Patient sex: M
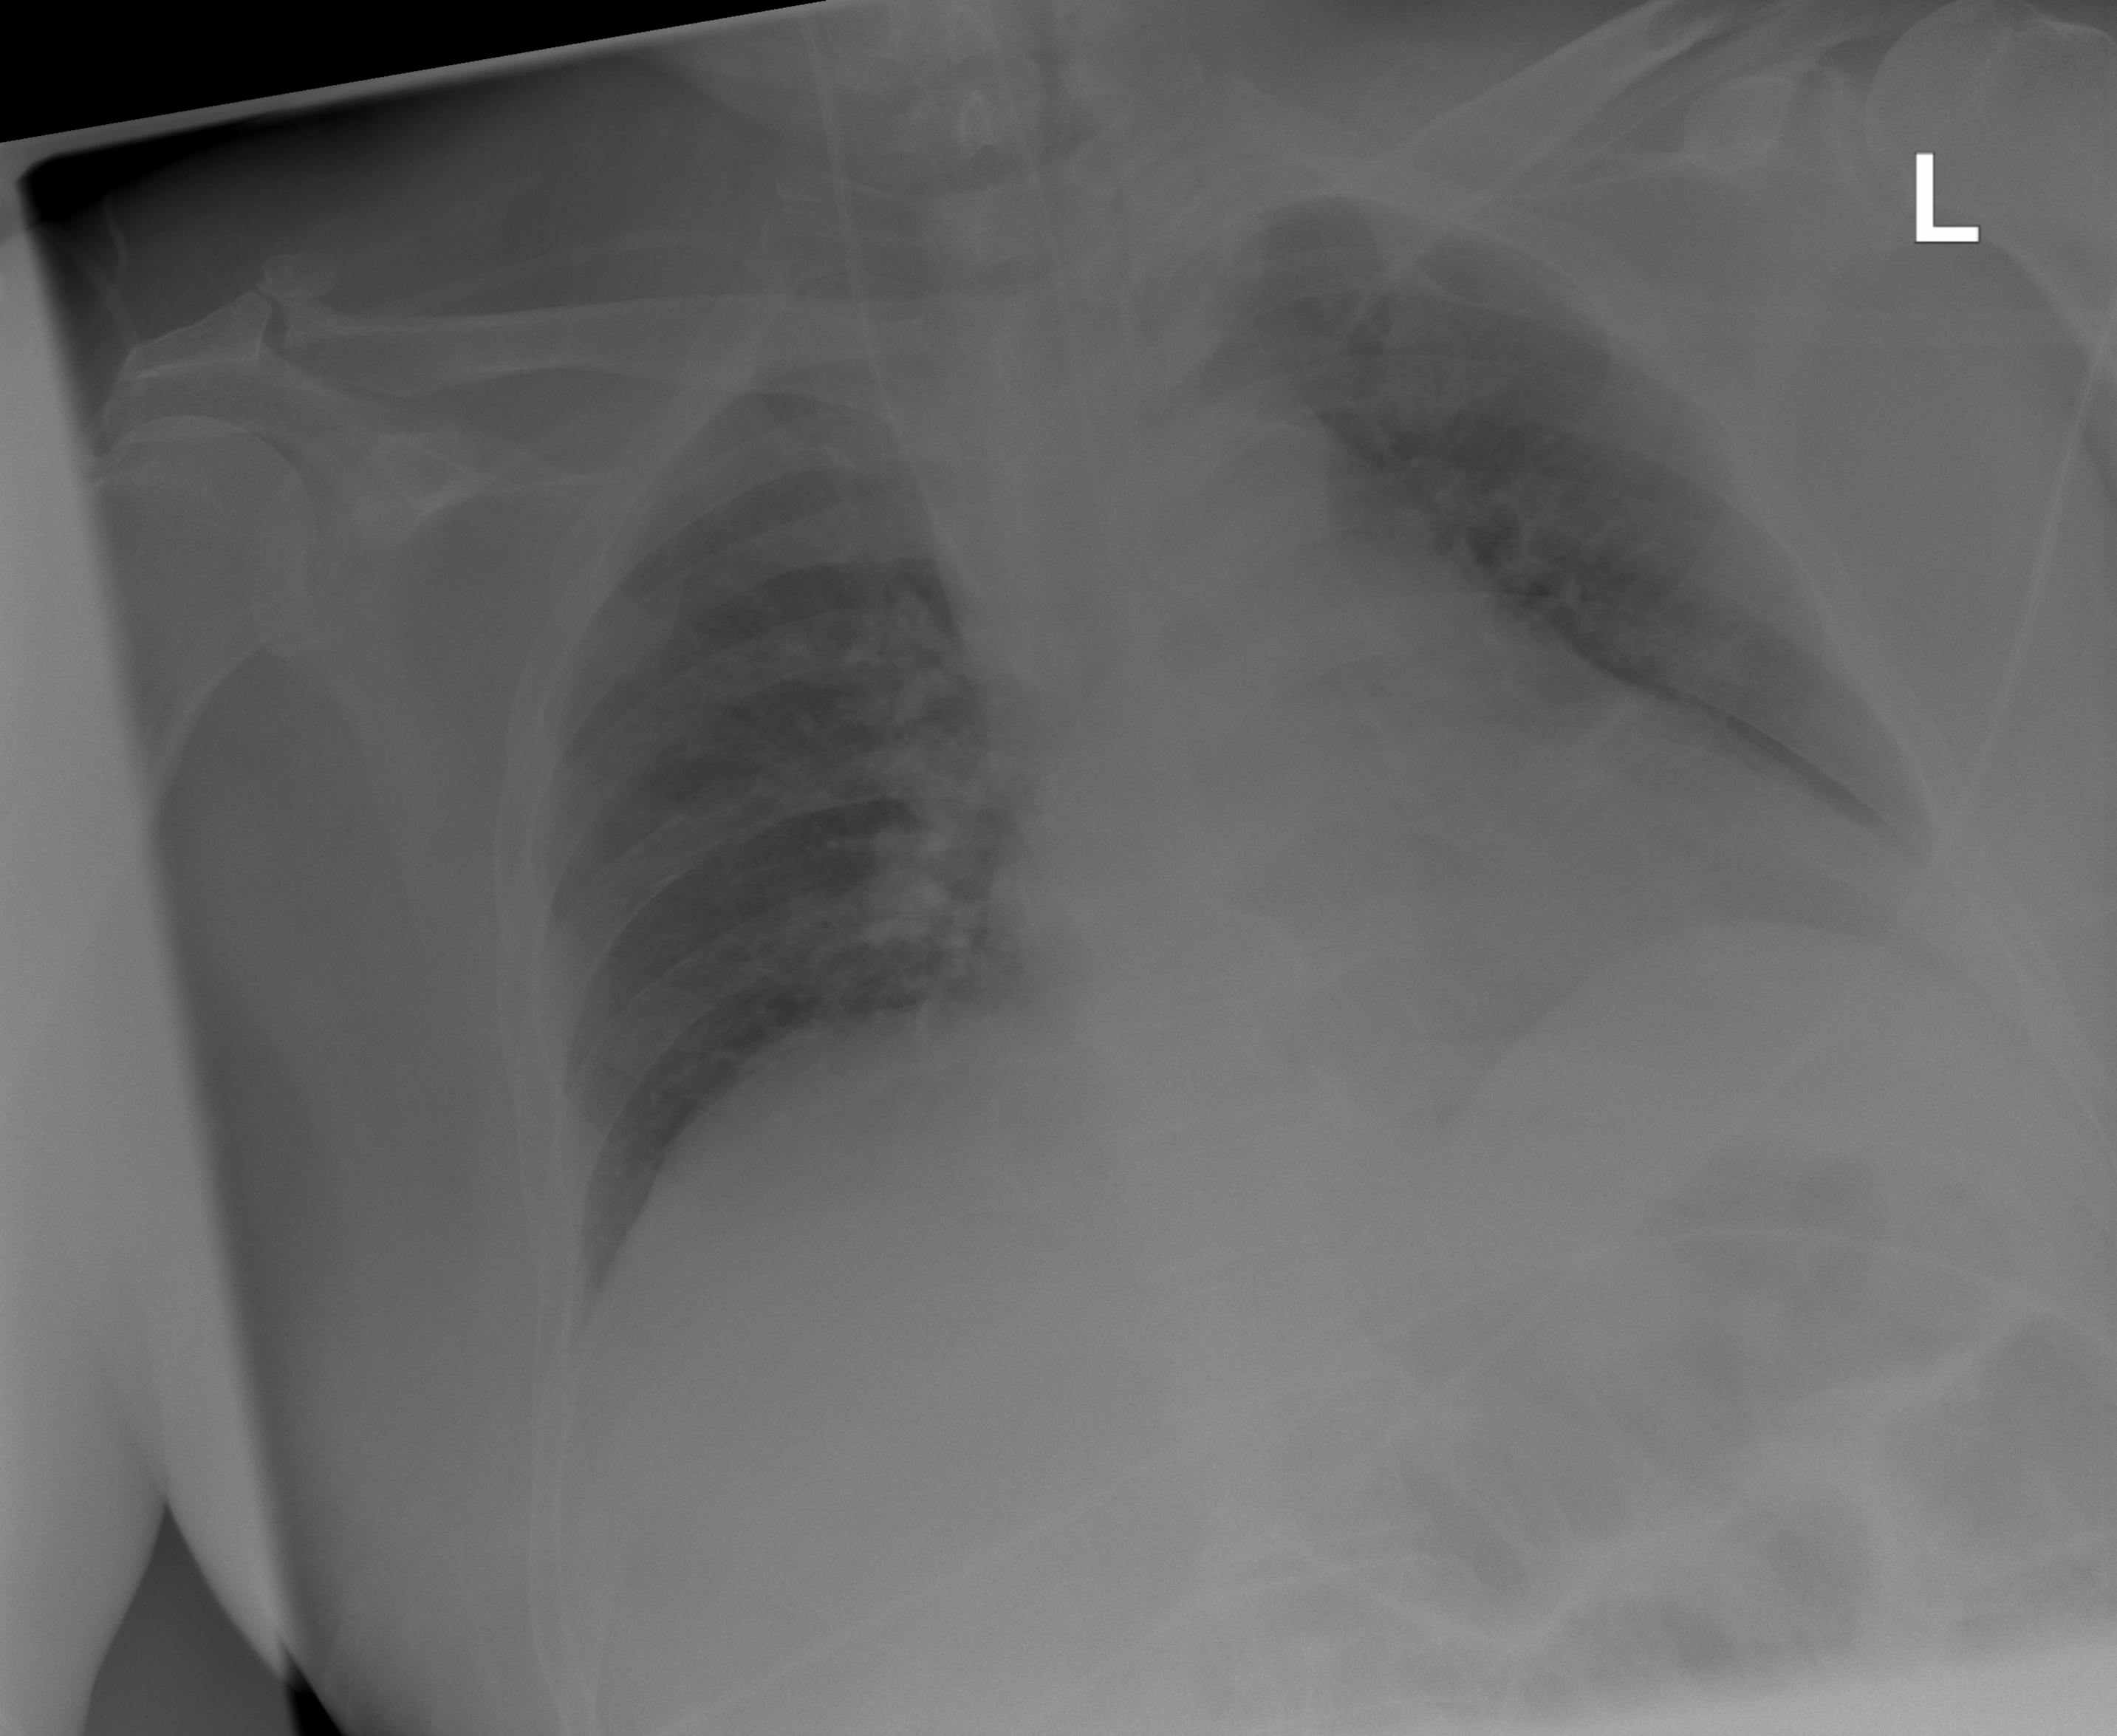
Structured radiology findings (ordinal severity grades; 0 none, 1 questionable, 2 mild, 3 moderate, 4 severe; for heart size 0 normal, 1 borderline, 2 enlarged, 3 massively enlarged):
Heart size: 2
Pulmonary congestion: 2
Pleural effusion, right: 0
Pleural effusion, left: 0
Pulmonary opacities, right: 0
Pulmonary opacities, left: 0
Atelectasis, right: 0
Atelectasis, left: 0